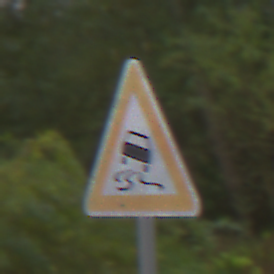
Verkehrszeichen: SchleuderOderRutschgefahr
Umgebung: Outdoor, Nature
Tageszeit: Midday
Wetter: Overcast
Licht: Natural
Jahreszeit: Autumn
Kontrast: LowContrast